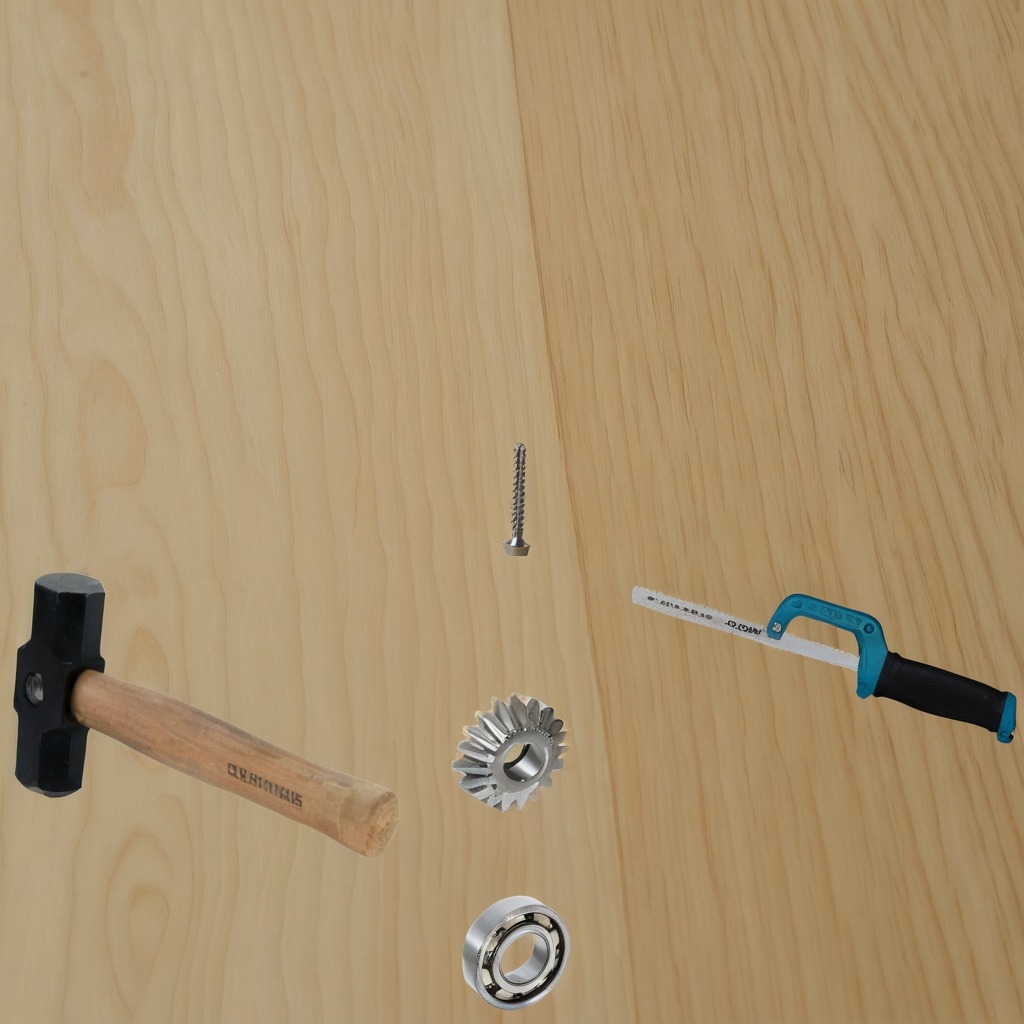
A metal ball bearing, a steel gear with teeth, a hammer, a metal machine screw, and a handheld metal saw are lying on the plywood surface.